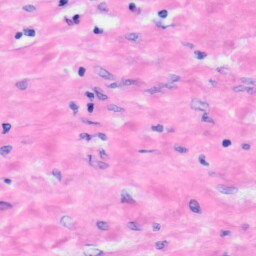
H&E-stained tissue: Liver